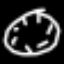
Label: clock